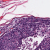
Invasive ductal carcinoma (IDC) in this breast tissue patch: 1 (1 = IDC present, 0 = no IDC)